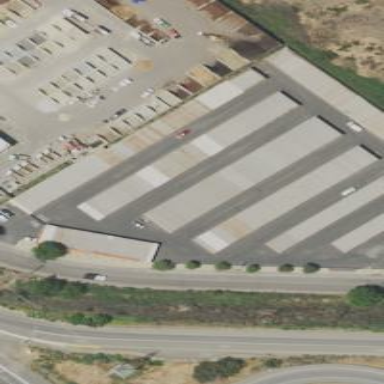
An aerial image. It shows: Building housing storage rental shop.